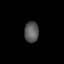
Tissue: lung
Cell type: Epithelial cells
Senescence score: 0.1705
Nuclear area (px): 293
Mean DAPI intensity: 88.618